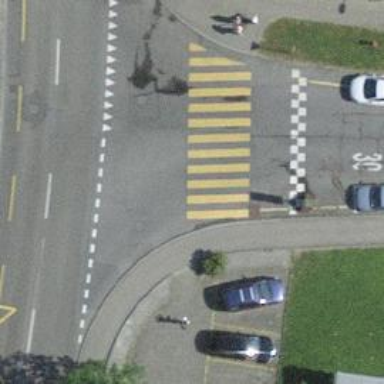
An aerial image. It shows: Uncontrolled zebra crossing with zebra markings.